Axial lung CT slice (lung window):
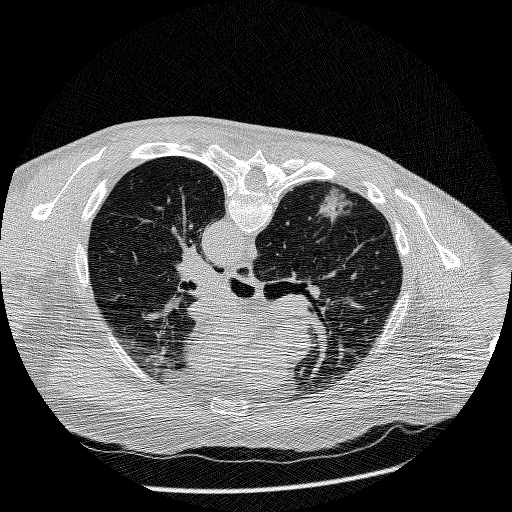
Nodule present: yes
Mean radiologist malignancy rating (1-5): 4.75